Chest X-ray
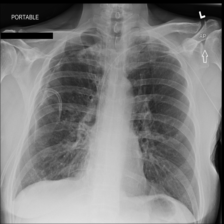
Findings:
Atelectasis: negative
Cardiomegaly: negative
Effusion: negative
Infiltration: negative
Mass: negative
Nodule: negative
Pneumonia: negative
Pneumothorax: positive
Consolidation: negative
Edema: negative
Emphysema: negative
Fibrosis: negative
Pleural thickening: negative
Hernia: negative